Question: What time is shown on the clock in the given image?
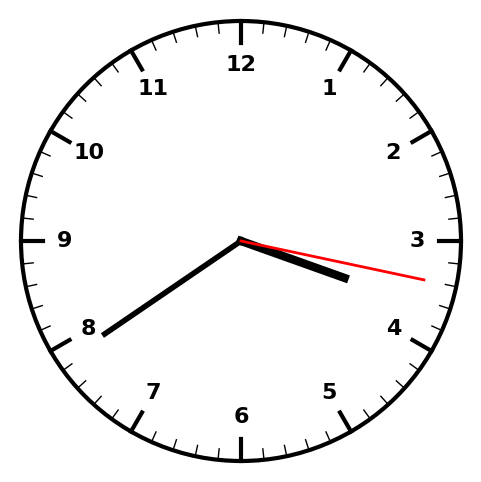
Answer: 03:39:17